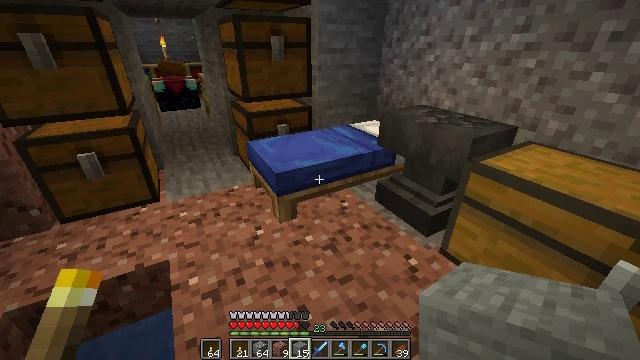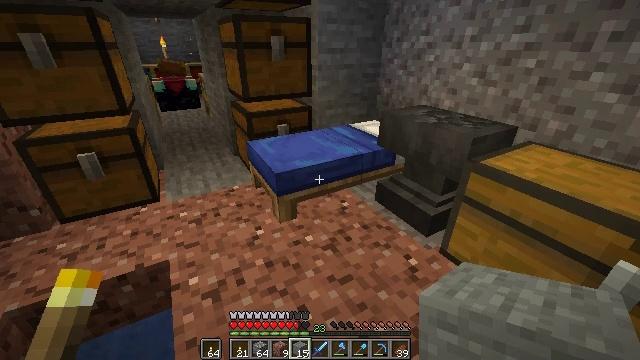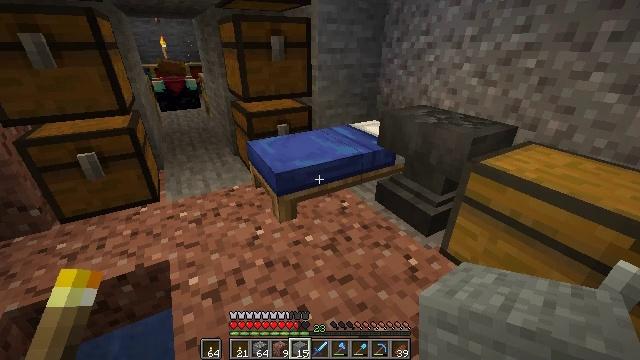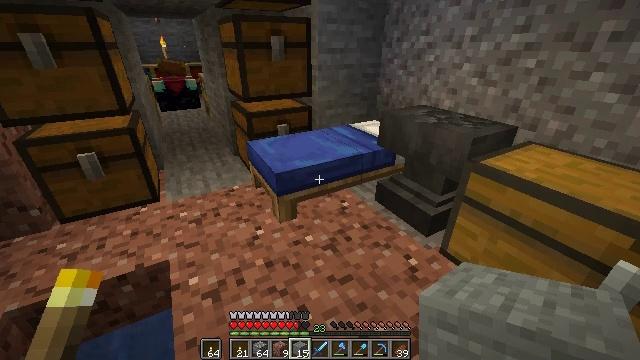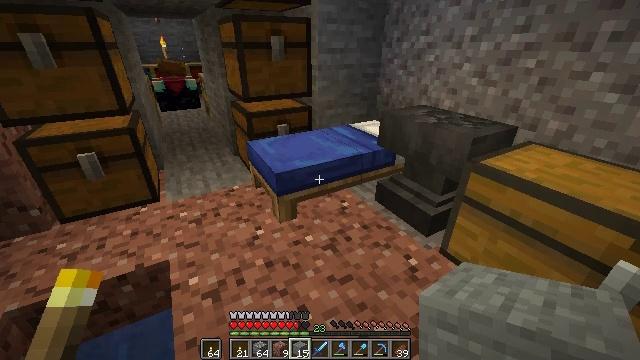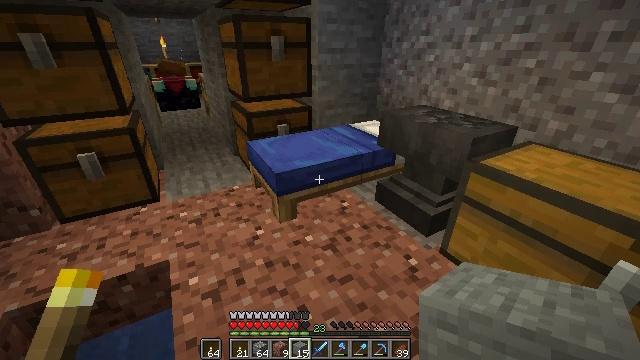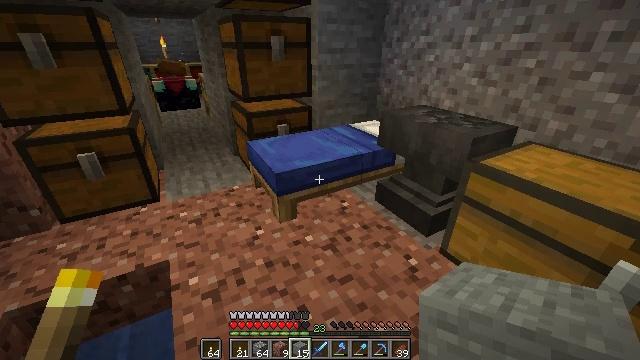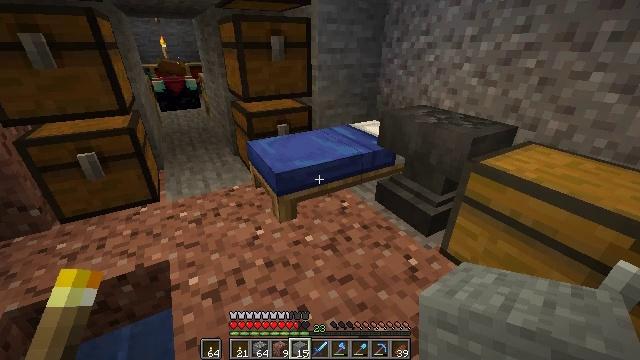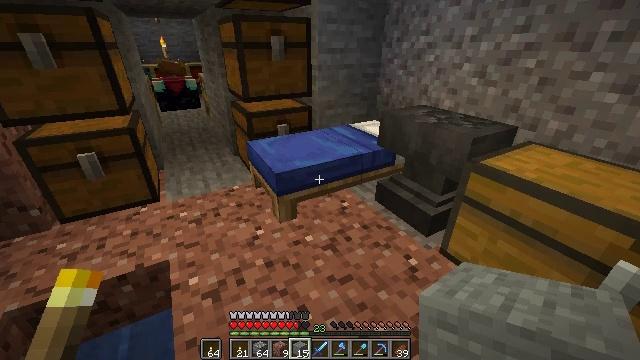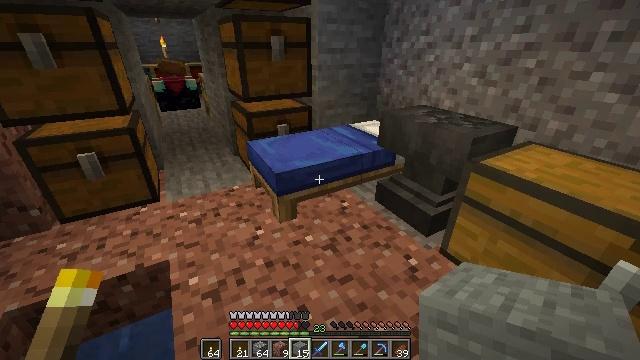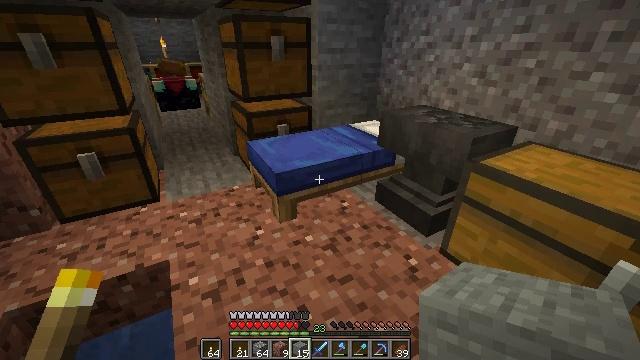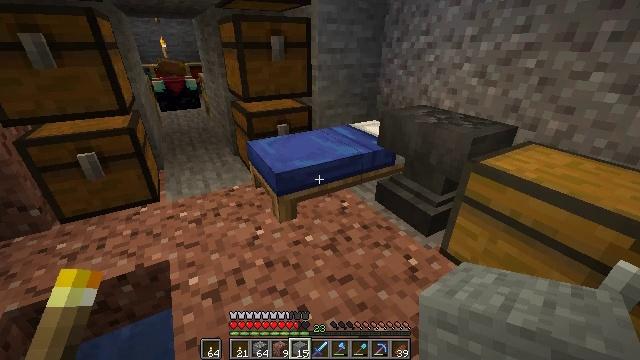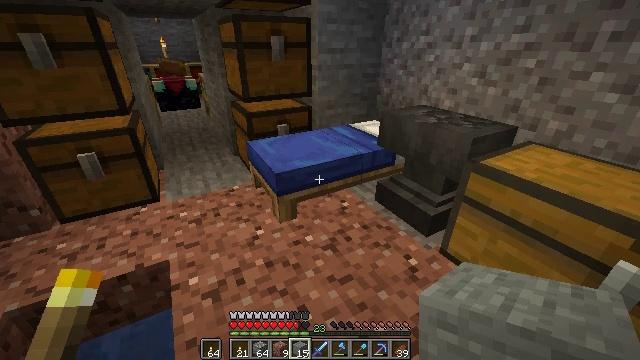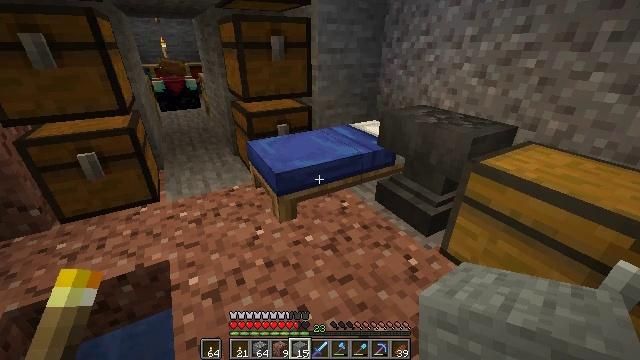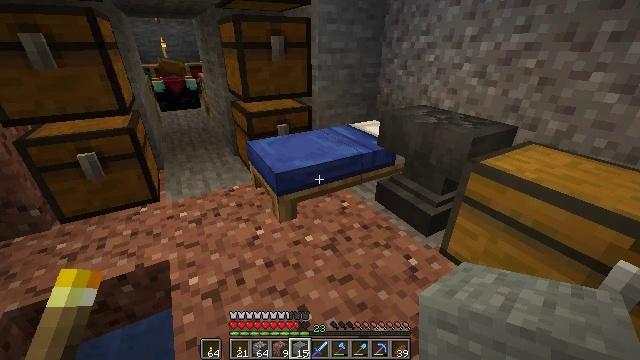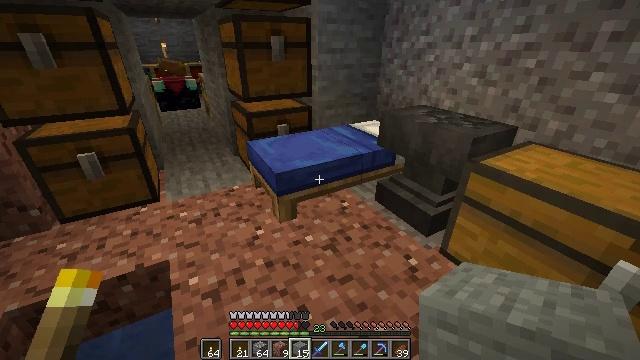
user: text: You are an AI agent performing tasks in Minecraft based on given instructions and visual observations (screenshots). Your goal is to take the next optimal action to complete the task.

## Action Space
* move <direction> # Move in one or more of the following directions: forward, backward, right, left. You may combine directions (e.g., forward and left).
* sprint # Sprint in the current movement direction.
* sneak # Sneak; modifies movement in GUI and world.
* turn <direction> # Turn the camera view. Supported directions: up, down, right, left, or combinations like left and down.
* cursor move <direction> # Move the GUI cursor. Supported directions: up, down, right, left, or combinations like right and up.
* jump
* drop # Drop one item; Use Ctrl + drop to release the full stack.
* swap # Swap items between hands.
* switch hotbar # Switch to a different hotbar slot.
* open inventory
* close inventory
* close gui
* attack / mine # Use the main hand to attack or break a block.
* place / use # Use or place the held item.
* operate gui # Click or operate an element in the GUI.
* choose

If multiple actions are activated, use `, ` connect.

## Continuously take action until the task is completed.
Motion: motion action
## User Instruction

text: Collect the jungle slab by destroying it.
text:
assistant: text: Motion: no_op
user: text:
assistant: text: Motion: no_op
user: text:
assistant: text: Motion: no_op
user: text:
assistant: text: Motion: no_op
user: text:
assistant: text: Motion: no_op
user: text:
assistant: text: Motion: no_op
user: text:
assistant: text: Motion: no_op
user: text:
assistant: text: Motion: no_op
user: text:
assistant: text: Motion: no_op
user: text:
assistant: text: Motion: no_op
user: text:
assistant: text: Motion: no_op
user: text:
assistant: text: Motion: no_op
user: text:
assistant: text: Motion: no_op
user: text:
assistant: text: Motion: no_op
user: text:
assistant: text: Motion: no_op
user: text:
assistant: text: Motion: no_op
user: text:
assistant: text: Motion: no_op
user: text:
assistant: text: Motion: no_op
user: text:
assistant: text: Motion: no_op
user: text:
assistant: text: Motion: no_op
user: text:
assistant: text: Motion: no_op
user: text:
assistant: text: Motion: no_op
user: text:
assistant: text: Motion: no_op
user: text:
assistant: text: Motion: no_op
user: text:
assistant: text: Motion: no_op
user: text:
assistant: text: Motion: no_op
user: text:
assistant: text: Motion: no_op
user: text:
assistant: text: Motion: no_op
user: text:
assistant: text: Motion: no_op
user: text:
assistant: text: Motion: no_op